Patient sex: F
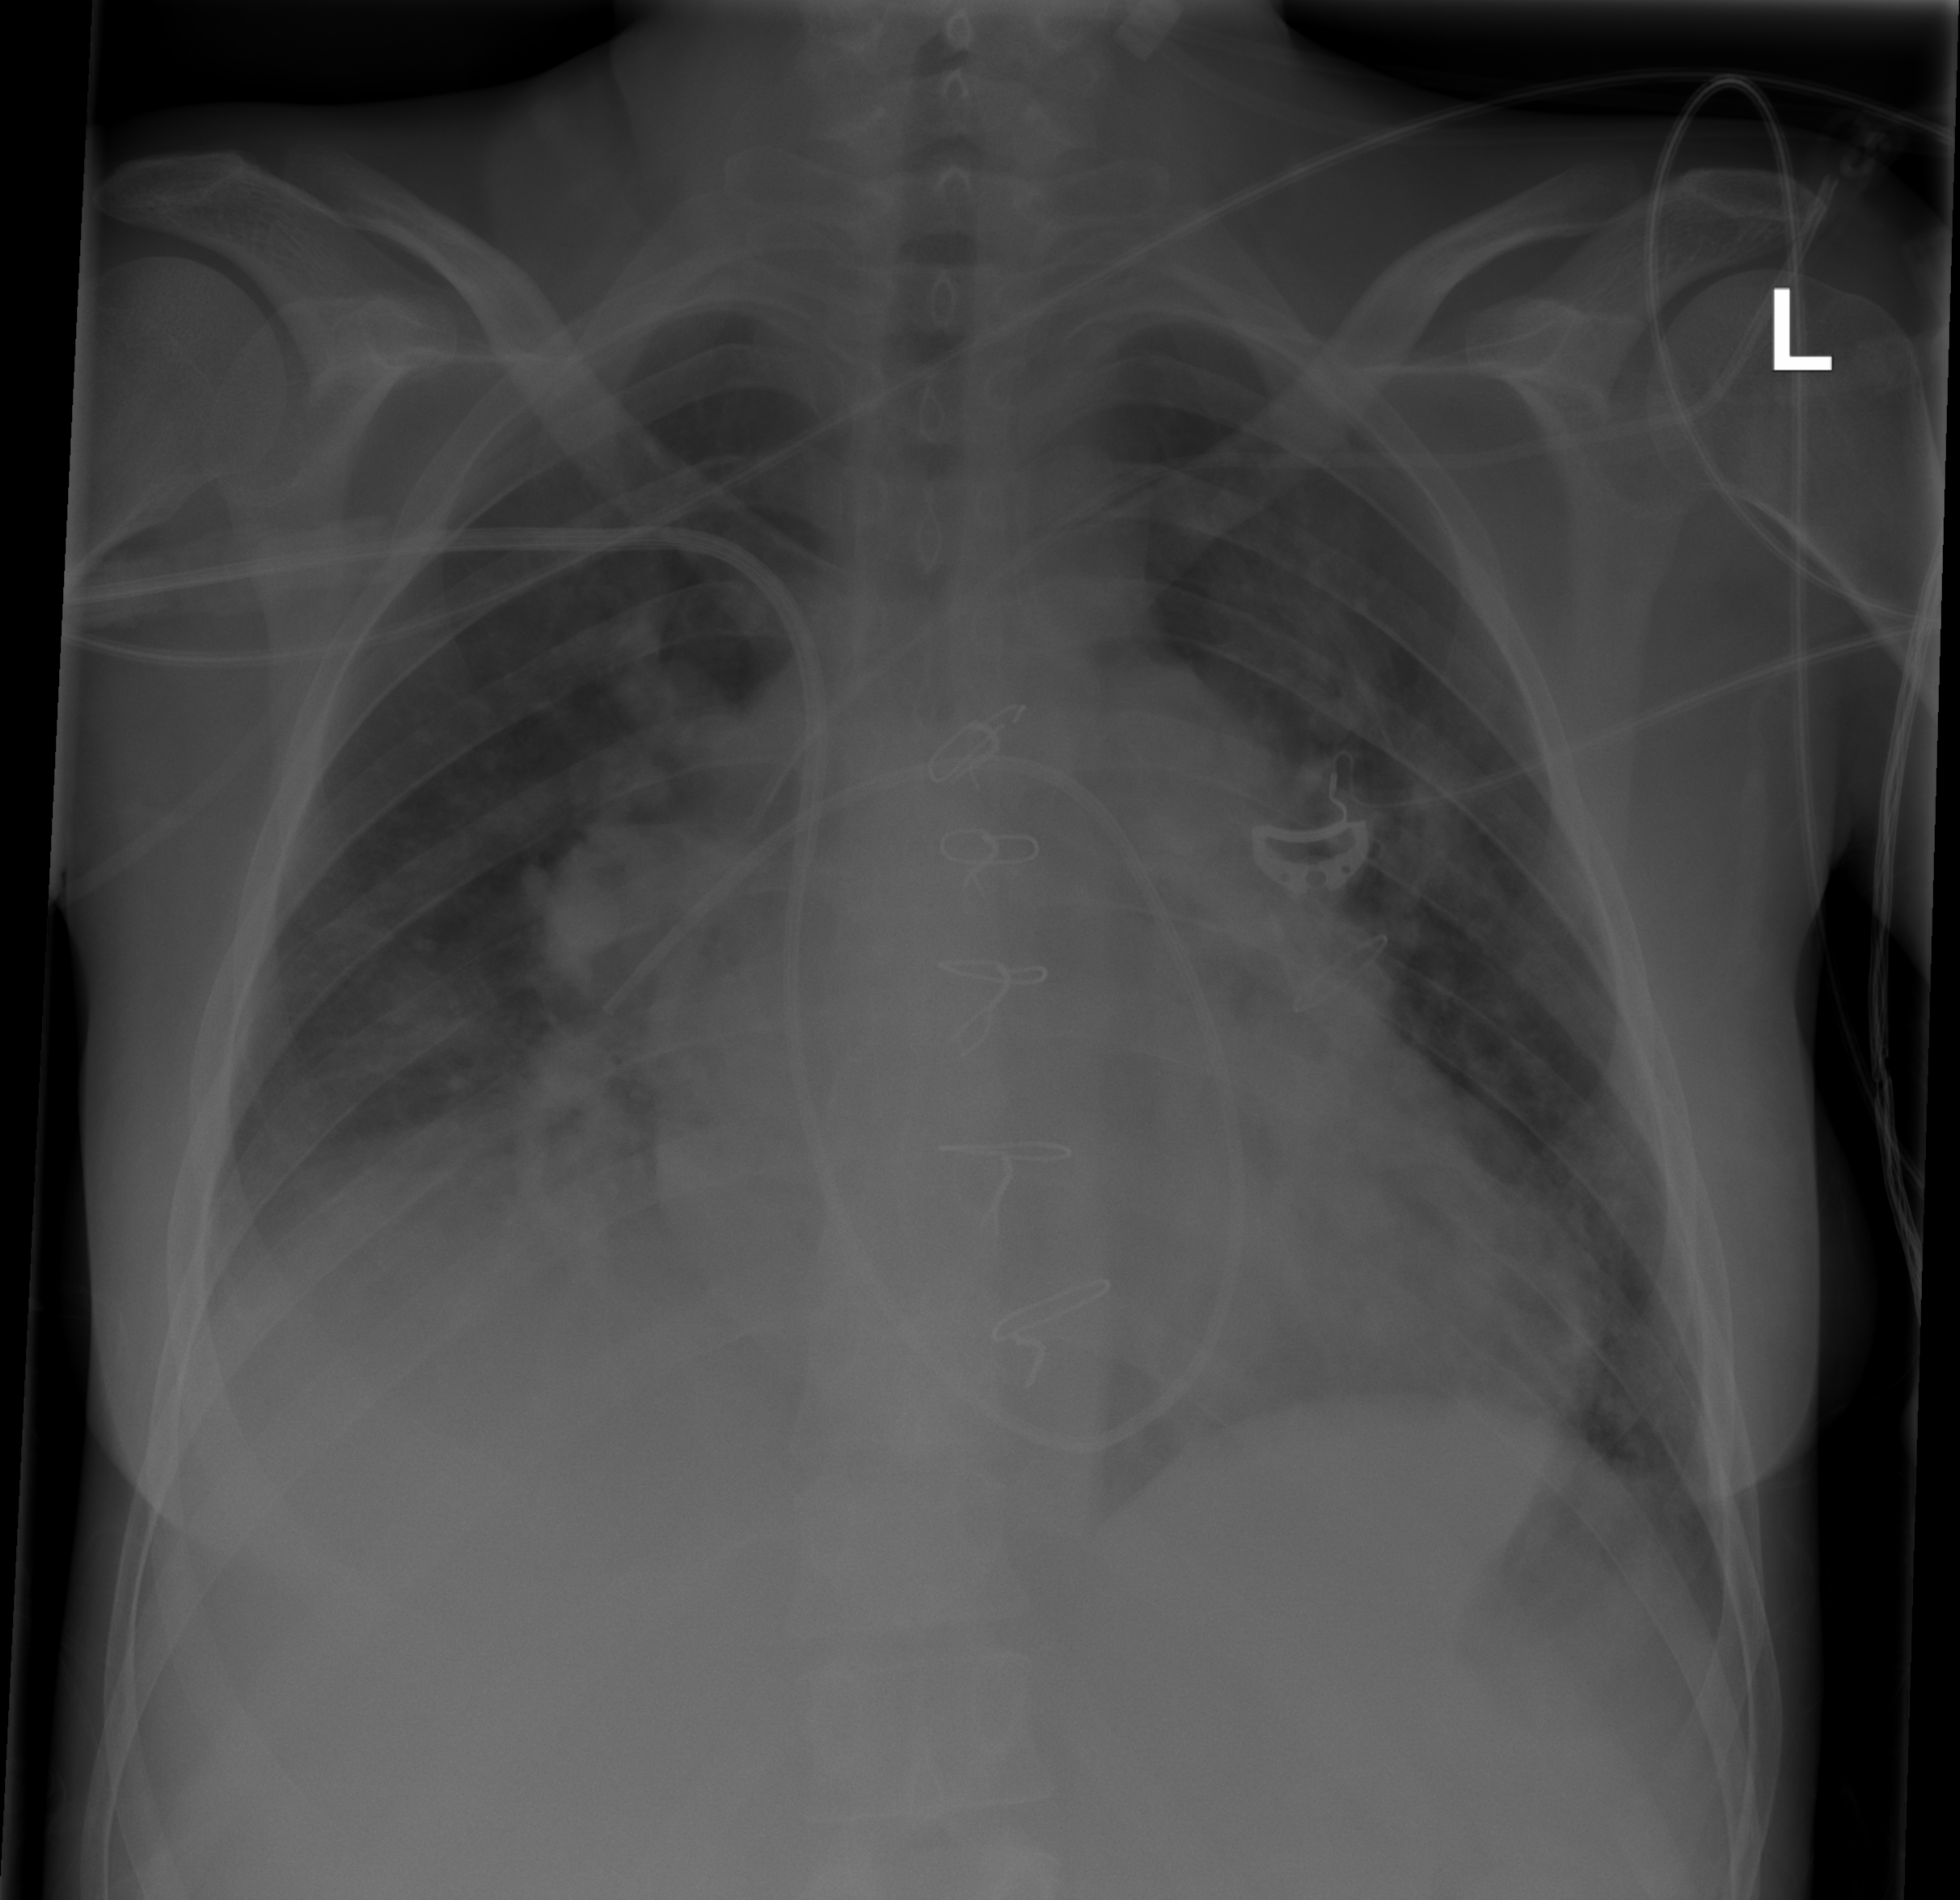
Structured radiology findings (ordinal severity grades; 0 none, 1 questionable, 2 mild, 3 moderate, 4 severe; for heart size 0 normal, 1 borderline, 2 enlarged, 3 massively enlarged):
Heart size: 2
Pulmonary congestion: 2
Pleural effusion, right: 2
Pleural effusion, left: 1
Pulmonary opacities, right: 2
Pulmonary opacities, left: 2
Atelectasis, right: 2
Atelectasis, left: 2